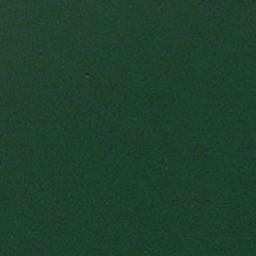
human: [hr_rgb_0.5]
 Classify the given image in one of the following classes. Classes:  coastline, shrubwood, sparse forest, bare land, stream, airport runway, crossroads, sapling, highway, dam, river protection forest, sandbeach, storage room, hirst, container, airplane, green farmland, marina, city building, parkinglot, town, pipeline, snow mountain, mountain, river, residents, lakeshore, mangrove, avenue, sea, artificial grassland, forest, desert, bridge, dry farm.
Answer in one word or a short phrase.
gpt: sea